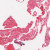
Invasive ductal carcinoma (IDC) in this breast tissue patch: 0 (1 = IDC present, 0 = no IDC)